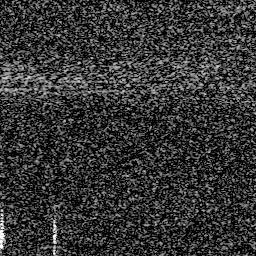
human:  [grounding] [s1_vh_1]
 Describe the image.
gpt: In the satellite image, there is  <ref>1 medium ship </ref> <box>[[18, 83, 24, 99, 0]]</box> located at bottom left.